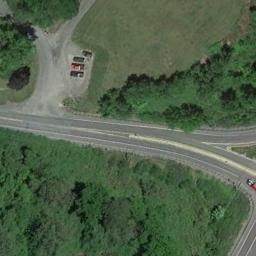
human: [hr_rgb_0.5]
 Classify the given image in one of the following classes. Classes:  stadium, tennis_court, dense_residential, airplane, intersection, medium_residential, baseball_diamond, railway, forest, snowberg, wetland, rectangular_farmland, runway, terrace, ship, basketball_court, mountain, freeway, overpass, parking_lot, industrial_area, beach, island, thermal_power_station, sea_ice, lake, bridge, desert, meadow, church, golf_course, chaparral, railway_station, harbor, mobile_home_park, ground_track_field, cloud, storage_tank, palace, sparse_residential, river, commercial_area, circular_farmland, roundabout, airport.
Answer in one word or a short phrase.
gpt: freeway